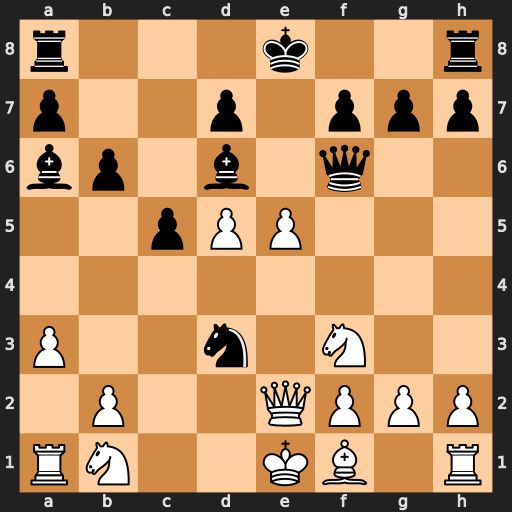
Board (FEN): r3k2r/p2p1ppp/bp1b1q2/2pPP3/8/P2n1N2/1P2QPPP/RN2KB1R
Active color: w
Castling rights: KQkq
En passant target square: -
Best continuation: Qxd3 Bxd3 exf6